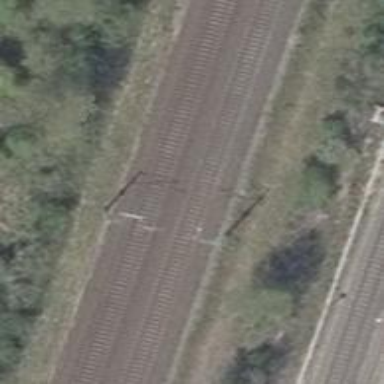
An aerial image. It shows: Railway milestone with catenary mast.